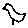
Label: bird